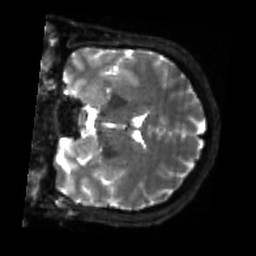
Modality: sbref
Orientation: coronal
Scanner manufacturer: siemens
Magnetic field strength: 3 T
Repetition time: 4 s
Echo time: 0.0594 s